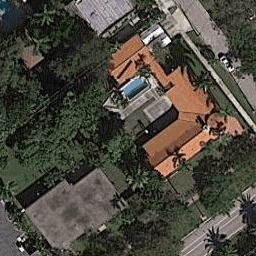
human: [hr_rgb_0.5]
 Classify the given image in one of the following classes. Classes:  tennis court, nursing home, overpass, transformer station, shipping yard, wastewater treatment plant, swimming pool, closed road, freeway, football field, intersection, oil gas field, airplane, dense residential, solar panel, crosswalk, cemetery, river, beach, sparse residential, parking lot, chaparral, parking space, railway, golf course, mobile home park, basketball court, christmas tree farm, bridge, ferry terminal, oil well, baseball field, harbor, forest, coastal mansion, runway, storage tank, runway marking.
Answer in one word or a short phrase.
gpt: coastal mansion